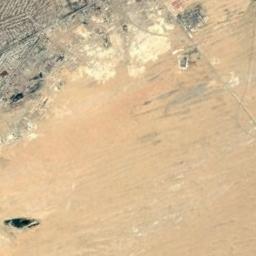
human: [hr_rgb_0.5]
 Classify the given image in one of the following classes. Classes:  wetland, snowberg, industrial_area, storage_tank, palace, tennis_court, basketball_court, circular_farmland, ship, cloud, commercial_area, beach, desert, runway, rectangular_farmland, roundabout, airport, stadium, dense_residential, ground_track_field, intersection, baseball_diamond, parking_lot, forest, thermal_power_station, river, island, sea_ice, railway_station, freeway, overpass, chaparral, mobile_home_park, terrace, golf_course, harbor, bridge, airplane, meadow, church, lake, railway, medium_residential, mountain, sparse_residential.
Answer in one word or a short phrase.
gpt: desert